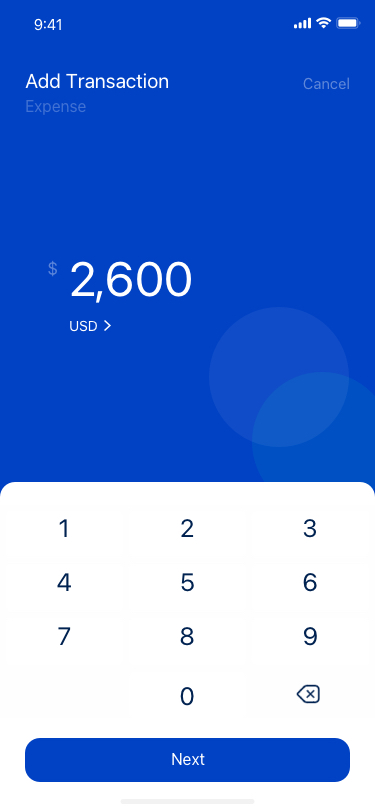
Text in this UI design:
Add Transaction
Expense
Cancel
2,600
$
USD
0
9
8
7
6
5
4
3
2
1